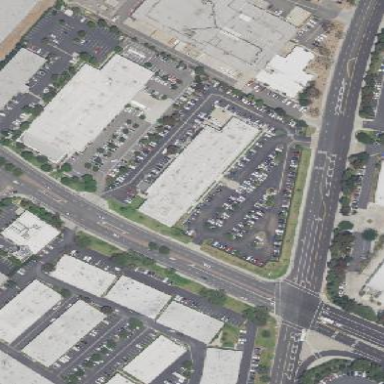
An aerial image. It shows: Commercial building.